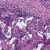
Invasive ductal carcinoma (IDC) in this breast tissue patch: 0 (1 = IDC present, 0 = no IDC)